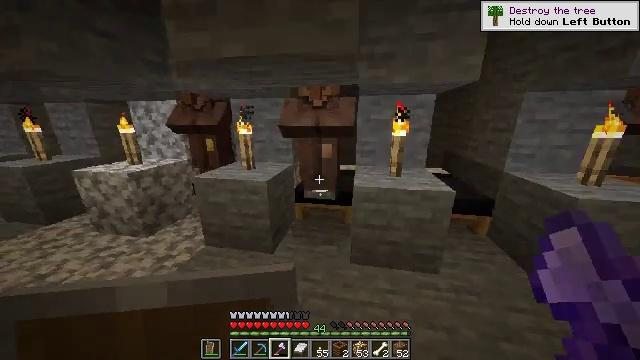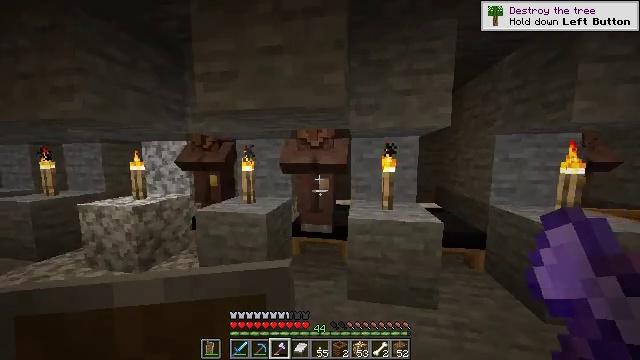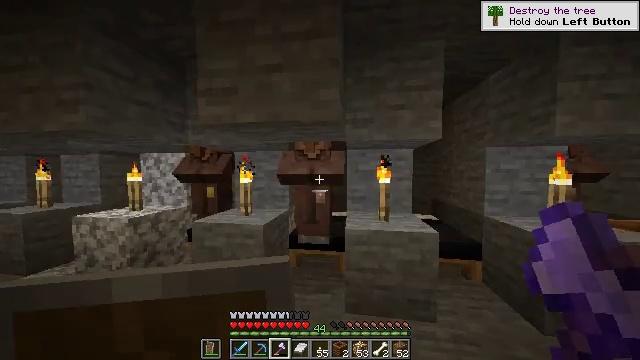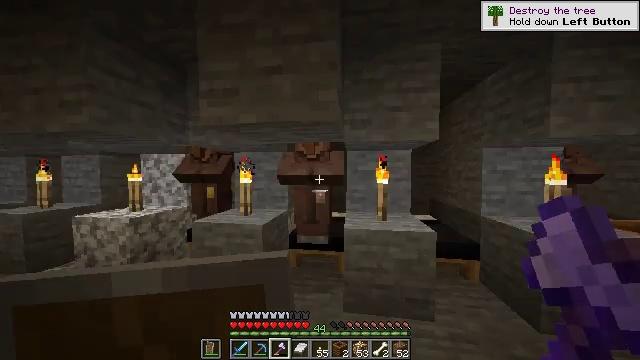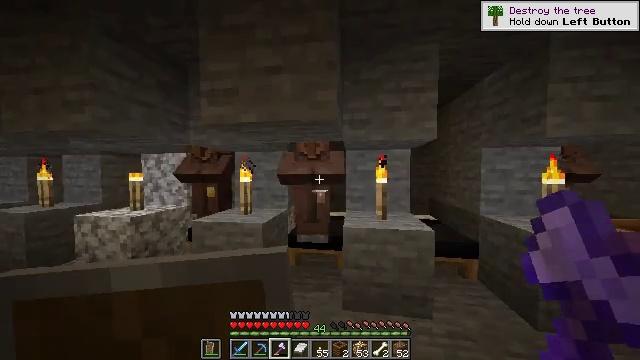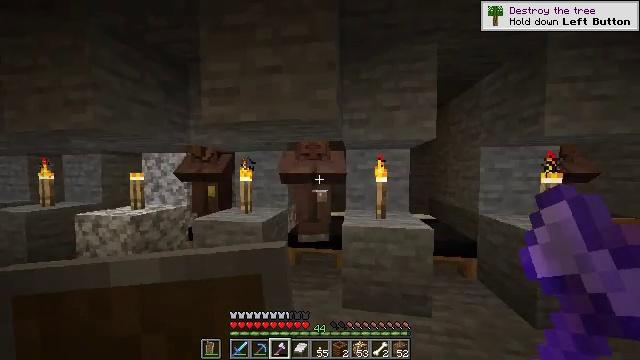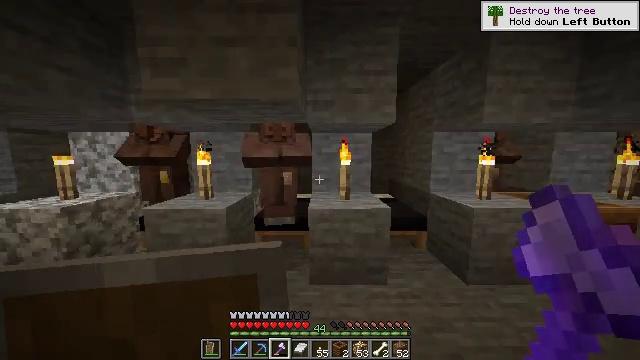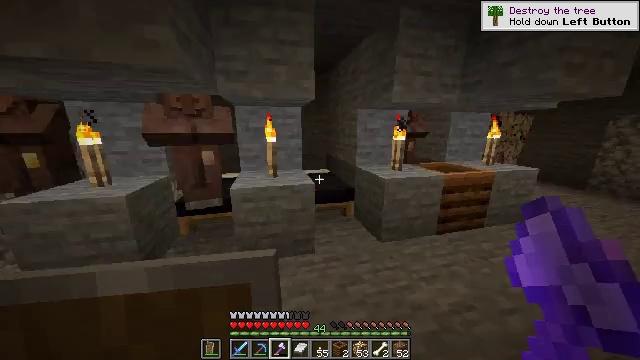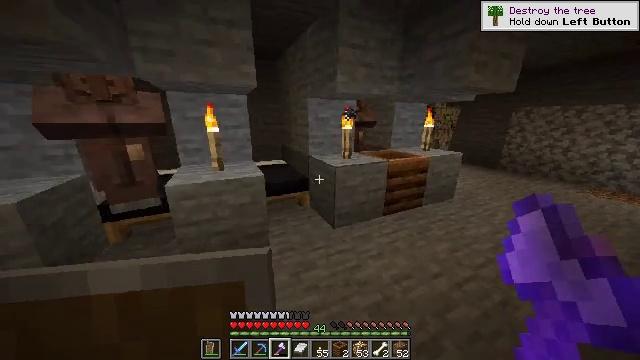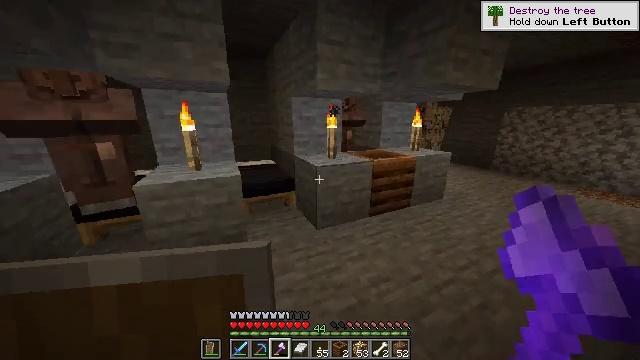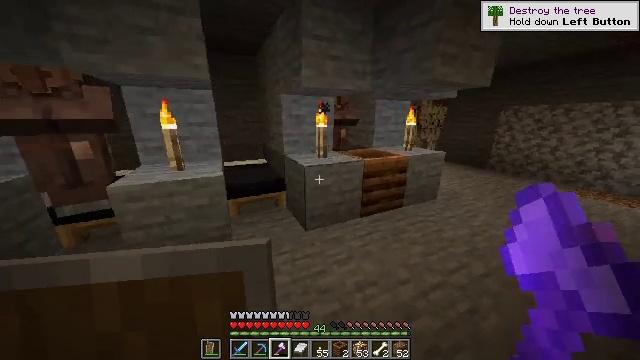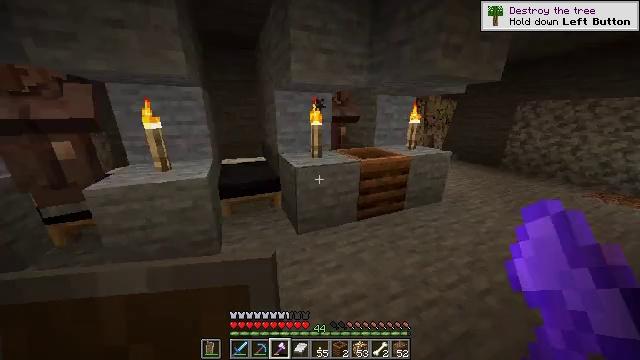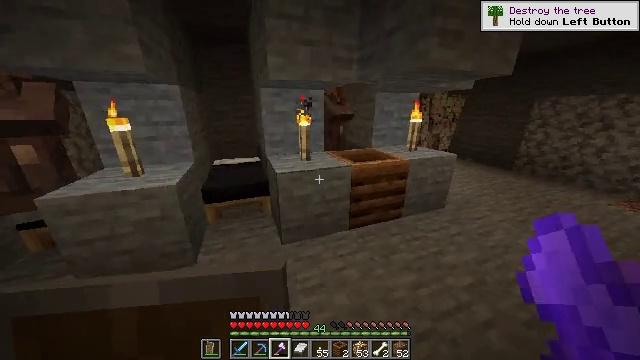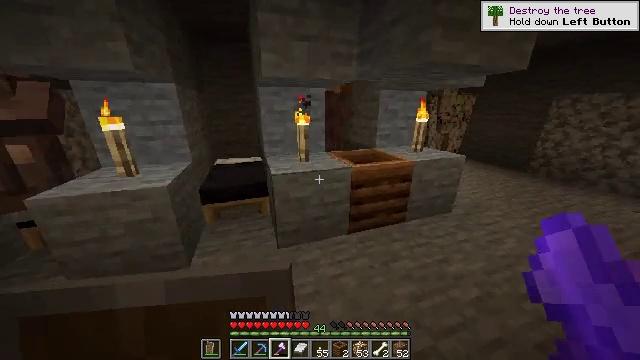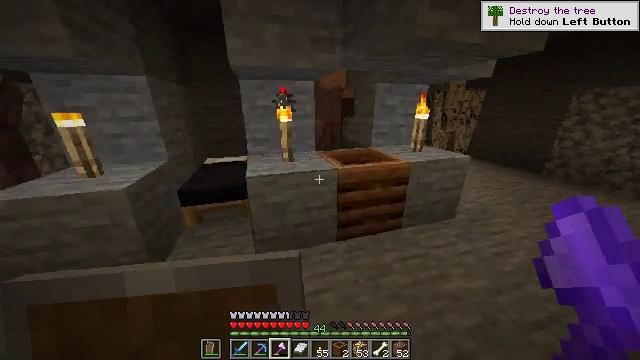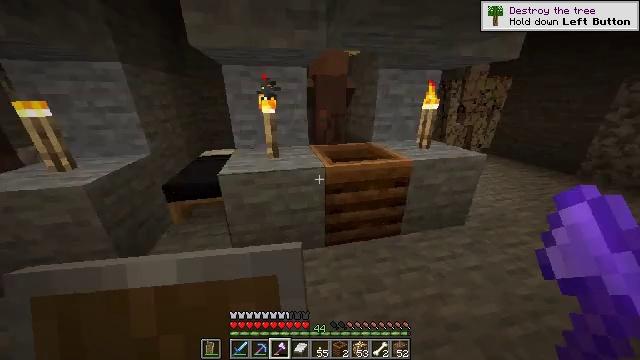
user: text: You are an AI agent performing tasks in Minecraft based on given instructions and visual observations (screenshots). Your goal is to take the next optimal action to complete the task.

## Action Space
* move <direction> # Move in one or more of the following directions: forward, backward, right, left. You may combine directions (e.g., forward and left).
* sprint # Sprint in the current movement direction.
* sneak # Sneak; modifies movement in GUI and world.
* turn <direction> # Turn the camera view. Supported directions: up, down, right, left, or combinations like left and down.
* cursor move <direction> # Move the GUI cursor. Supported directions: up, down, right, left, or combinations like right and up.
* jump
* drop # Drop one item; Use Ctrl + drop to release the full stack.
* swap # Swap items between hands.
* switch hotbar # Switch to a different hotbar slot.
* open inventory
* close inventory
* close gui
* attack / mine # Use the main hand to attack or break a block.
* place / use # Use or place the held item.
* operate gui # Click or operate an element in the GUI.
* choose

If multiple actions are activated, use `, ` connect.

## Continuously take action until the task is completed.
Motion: motion action
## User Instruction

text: Attack the composter to add it to your inventory.
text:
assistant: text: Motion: turn up
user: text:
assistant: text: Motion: turn up
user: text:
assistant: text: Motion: no_op
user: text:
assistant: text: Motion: no_op
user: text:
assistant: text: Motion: no_op
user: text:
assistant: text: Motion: move right, turn right and down
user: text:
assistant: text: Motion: move right, turn right and down
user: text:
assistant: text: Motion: move right, turn right and down
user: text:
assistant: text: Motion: move forward and move right
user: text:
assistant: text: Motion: move forward and move right
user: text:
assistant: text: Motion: move forward and move right, turn left and down
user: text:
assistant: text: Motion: move forward and move right, turn left
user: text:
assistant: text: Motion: move forward and move right, turn left
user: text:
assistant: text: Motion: move forward and move right, turn left
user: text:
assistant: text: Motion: move forward and move right, turn left and down
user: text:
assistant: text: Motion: turn left and down
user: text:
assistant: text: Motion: turn left and up
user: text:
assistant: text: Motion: turn left and up
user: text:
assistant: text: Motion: turn left
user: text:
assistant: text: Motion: no_op
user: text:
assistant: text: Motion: no_op
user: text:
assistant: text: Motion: no_op
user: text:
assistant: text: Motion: no_op
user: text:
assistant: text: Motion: no_op
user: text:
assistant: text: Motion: no_op
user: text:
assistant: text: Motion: no_op
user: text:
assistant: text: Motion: no_op
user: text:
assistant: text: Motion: no_op
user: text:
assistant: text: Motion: no_op
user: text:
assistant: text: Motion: no_op